Platform: macOS
Application: Arc Browser
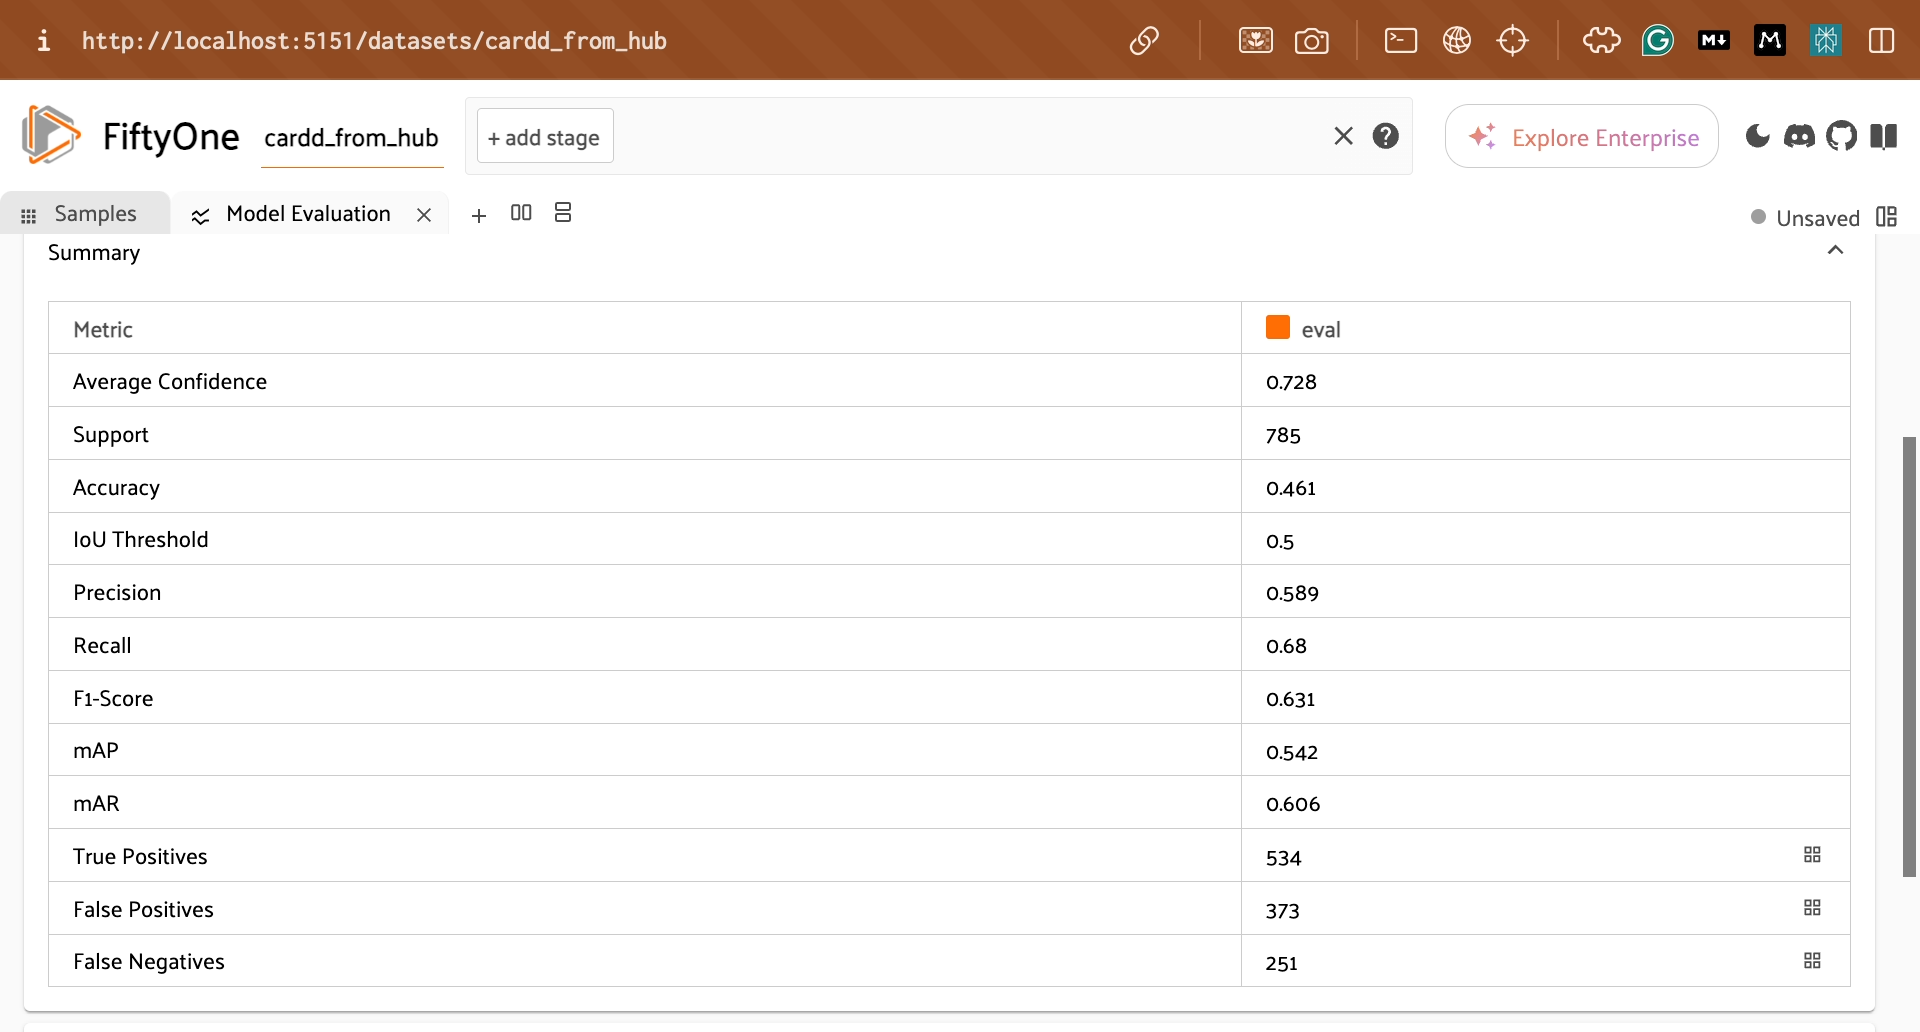
task_description: Load True Positives labels in the Samples panel
action_type: click
element_info: Icon
steps_since_start: 1